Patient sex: M
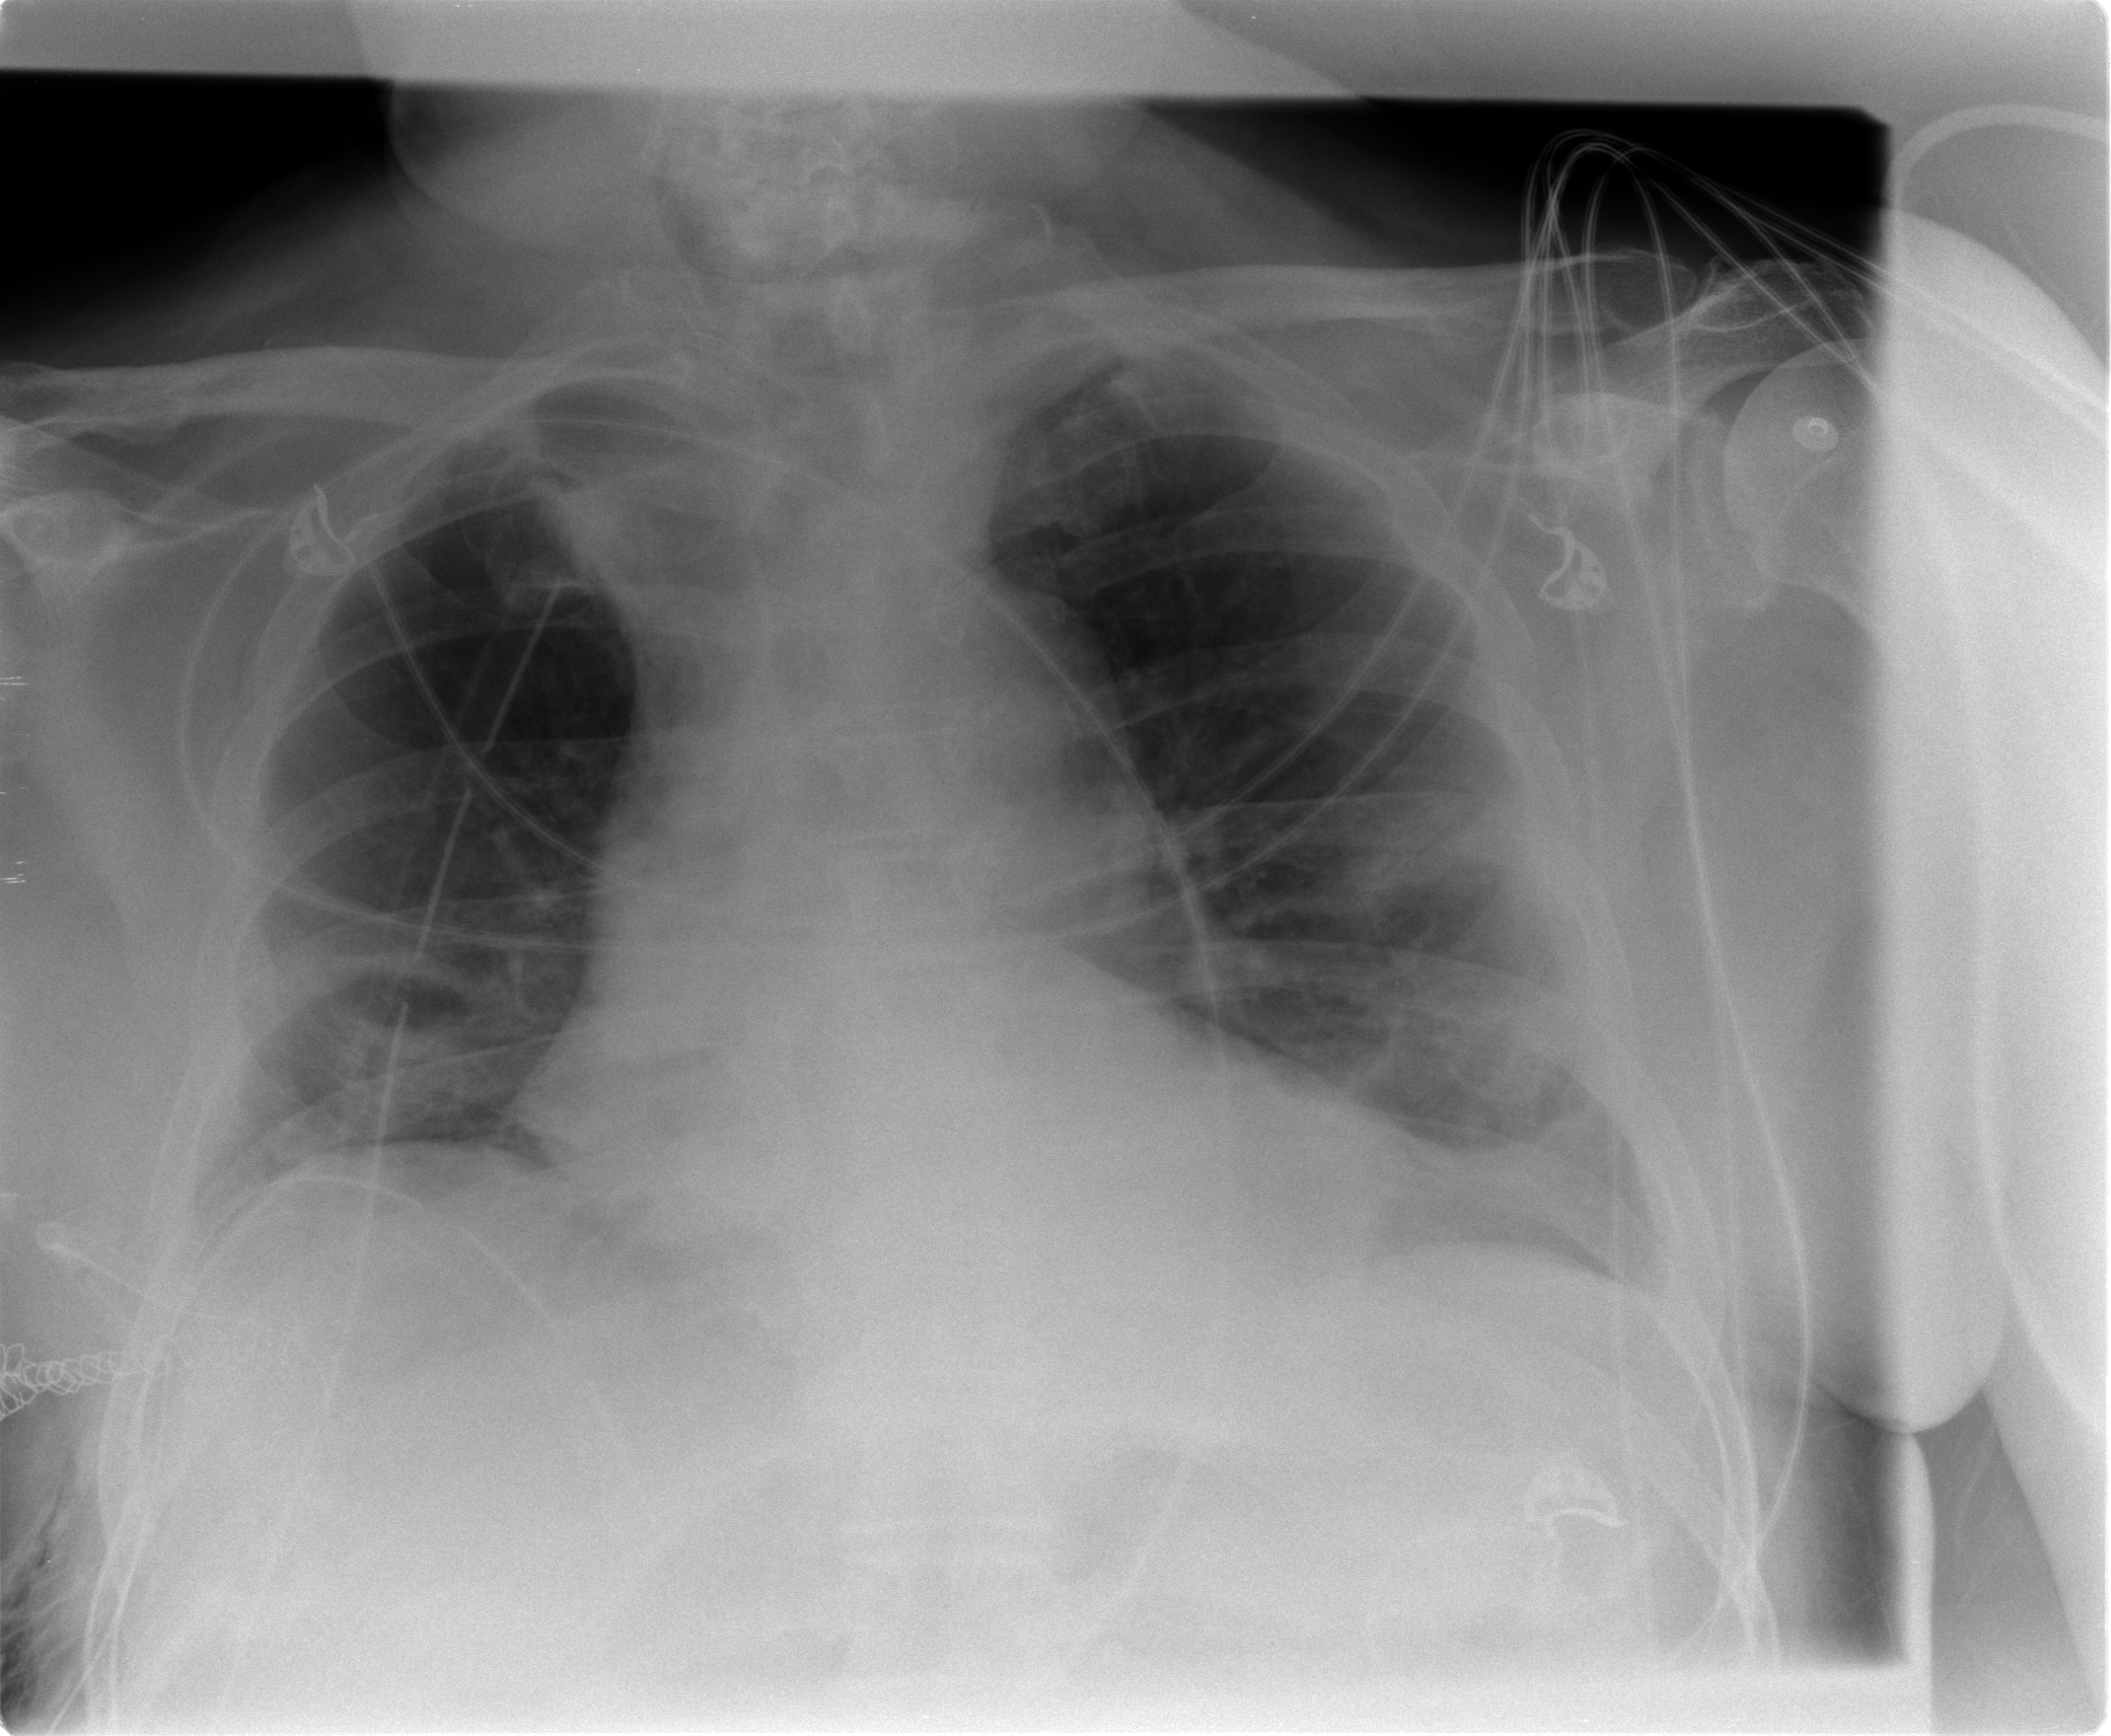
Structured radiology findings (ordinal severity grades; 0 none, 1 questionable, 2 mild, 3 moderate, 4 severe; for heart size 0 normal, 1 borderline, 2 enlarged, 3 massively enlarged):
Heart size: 0
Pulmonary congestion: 0
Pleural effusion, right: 0
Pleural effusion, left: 1
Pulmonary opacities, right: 0
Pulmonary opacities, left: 0
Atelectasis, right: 2
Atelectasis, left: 2